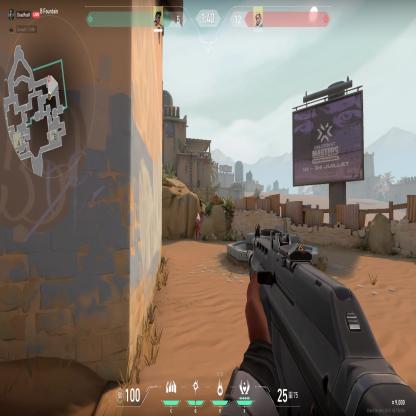
Label: enemy